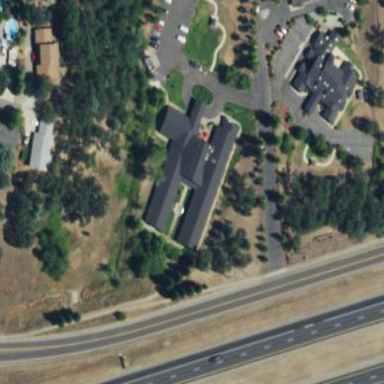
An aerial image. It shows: Nursing home building.